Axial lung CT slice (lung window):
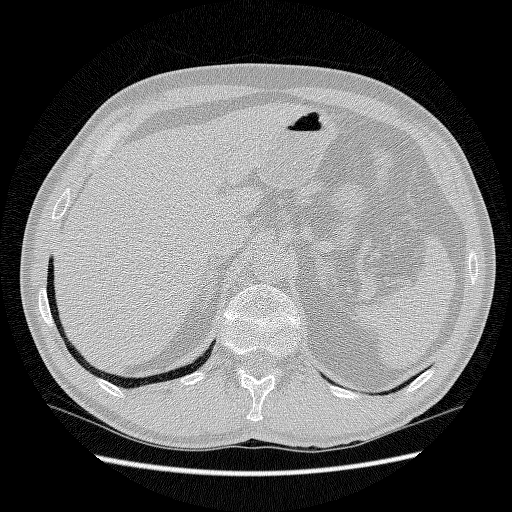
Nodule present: no